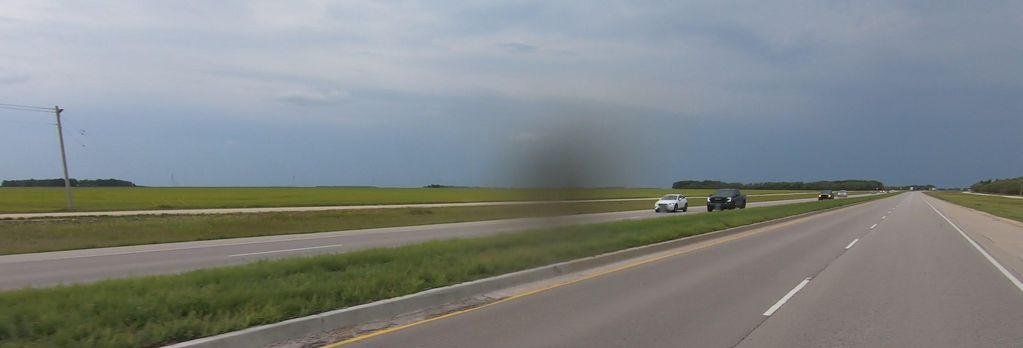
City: winnipeg